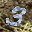
Label: 3